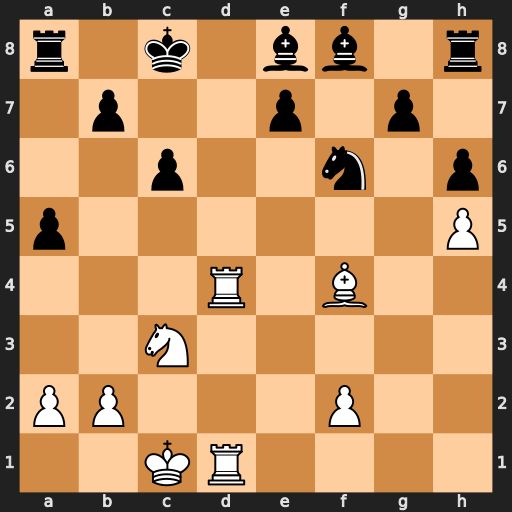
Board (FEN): r1k1bb1r/1p2p1p1/2p2n1p/p6P/3R1B2/2N5/PP3P2/2KR4
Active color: w
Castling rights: -
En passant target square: -
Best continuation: Rd8#